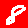
Digit: 8